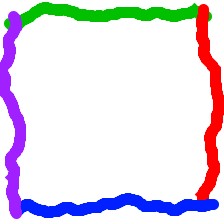
Shape: square